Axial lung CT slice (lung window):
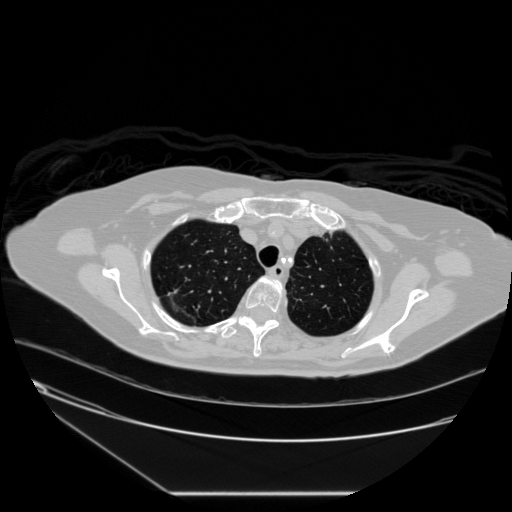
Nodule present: no